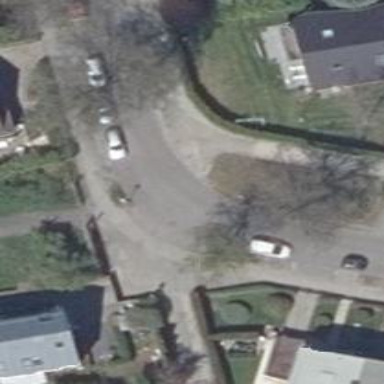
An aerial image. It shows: Residential road with asphalt surface and sidewalks on both sides. Parallel parking is available on the right lane.